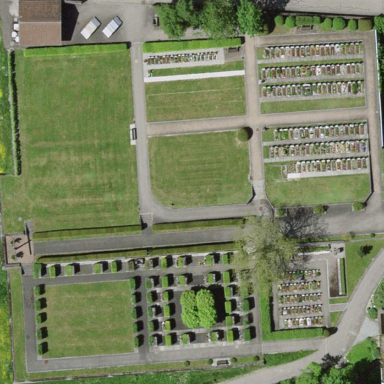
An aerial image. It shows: Cemetery.